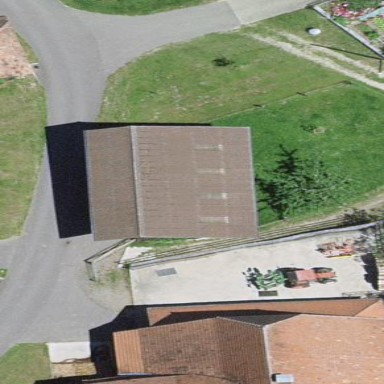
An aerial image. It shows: Shed.